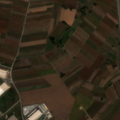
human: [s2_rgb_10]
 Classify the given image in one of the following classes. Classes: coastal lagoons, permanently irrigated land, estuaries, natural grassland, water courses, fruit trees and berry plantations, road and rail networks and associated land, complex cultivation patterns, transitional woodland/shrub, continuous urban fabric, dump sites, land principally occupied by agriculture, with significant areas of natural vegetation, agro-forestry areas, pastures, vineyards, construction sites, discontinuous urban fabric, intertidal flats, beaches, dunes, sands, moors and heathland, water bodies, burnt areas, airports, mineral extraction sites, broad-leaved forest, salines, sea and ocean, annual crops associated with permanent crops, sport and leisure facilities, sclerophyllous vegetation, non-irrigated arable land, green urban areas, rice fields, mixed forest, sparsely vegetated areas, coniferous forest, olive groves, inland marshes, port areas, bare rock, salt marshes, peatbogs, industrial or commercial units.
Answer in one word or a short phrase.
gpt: industrial or commercial units, non-irrigated arable land, complex cultivation patterns